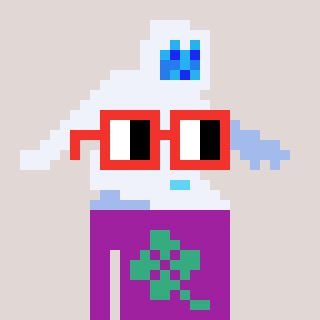
a pixel art character with square red glasses, a yeti-shaped head and a magenta-colored body on a warm background